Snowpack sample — Buffalo Mountain, Silverthorne, Colorado, USA (2/22/26, 2:02 PM MST)
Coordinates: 39.622, -106.113
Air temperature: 33 °F
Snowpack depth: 63 cm
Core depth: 10 cm
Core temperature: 30.2 °F
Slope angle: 11°, slope face: 116°
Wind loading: low
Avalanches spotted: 0
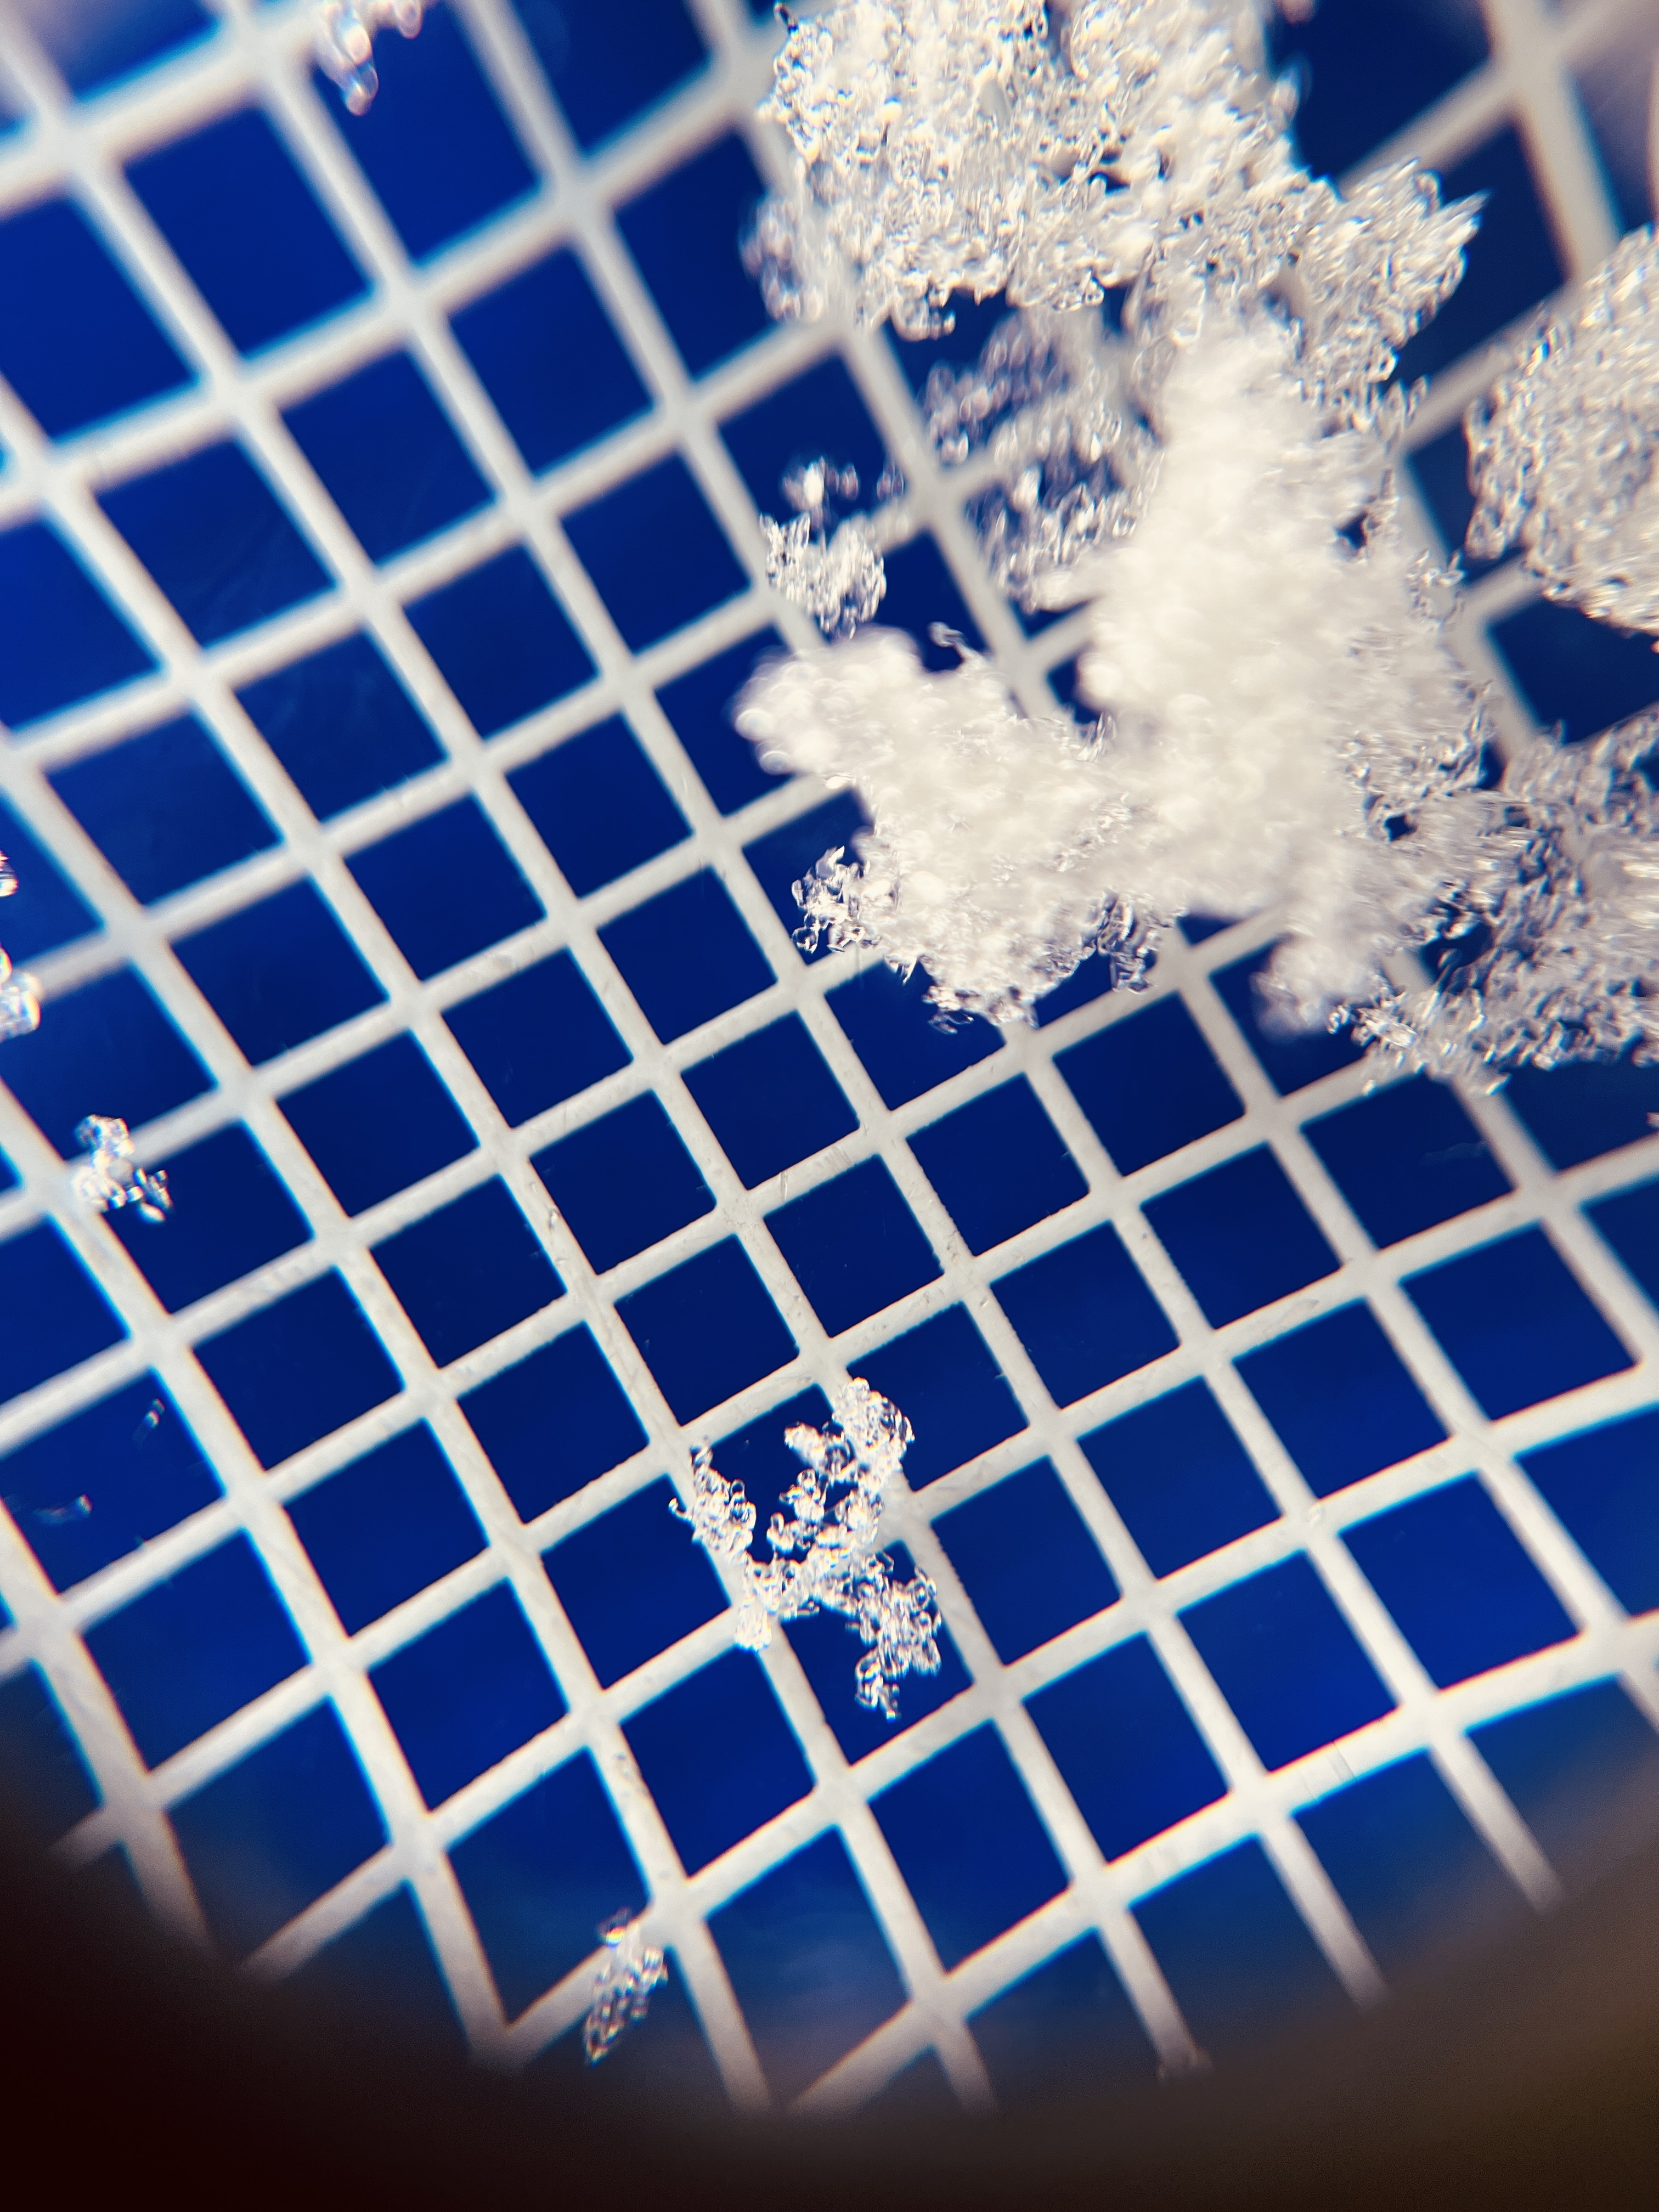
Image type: magnified_profile
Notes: In a firebreak similar to site 1, minimal wind loading with no spotted avalanches (not many faces in view though)